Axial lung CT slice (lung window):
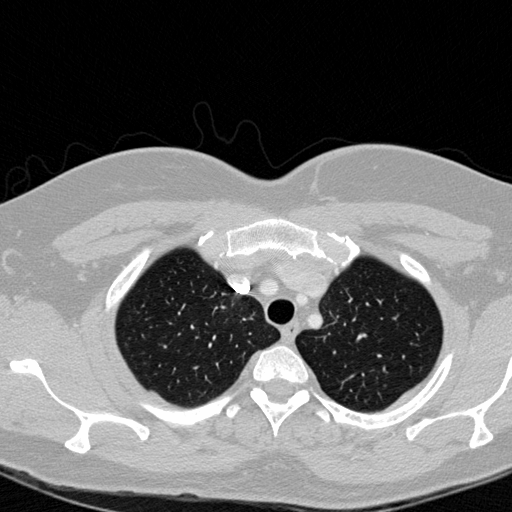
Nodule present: no